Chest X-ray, AP view. Patient: 57 years old, sex F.
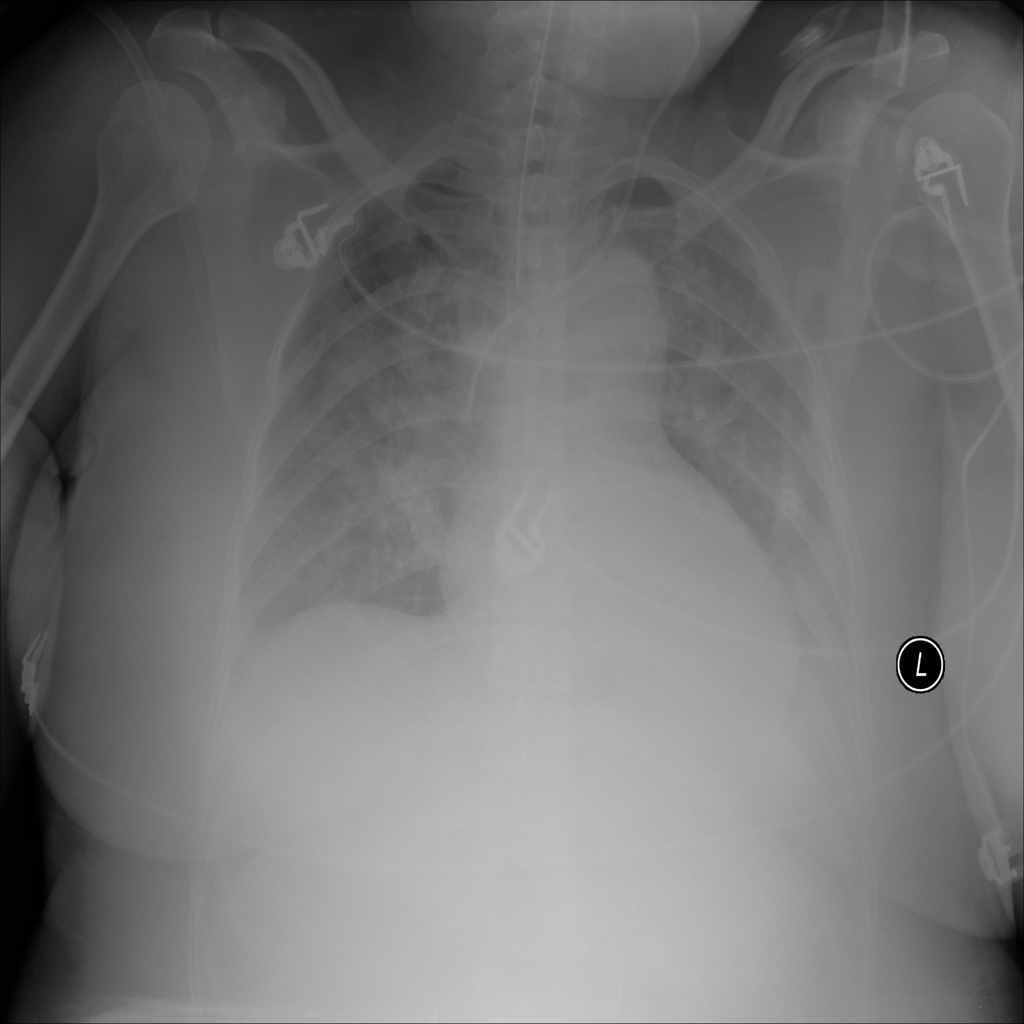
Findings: No Finding